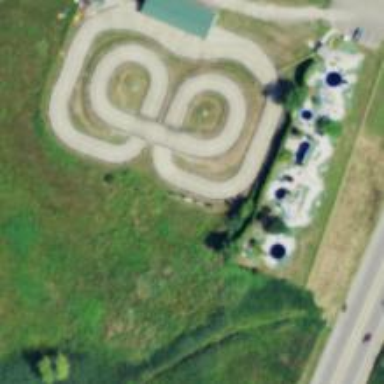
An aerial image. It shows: Miniature golf leisure land.